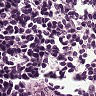
Metastatic tissue present: no